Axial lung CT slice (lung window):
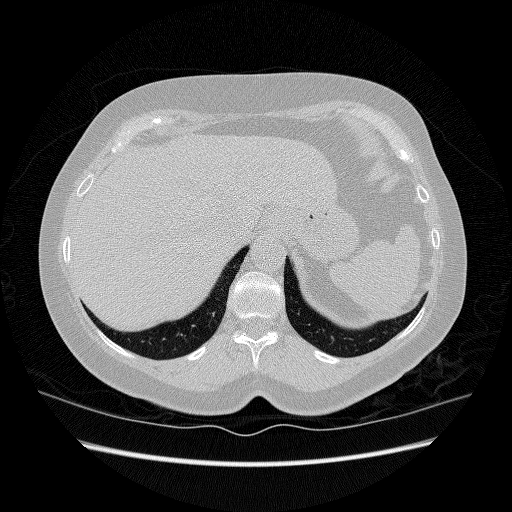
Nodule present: no